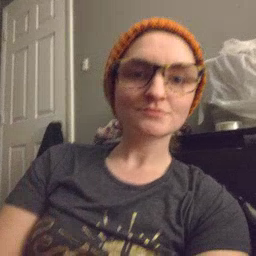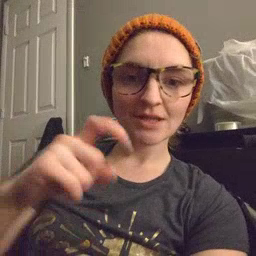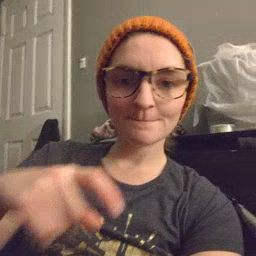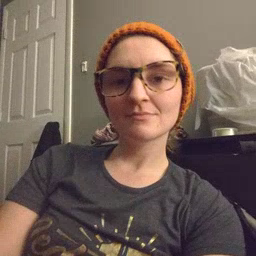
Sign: time